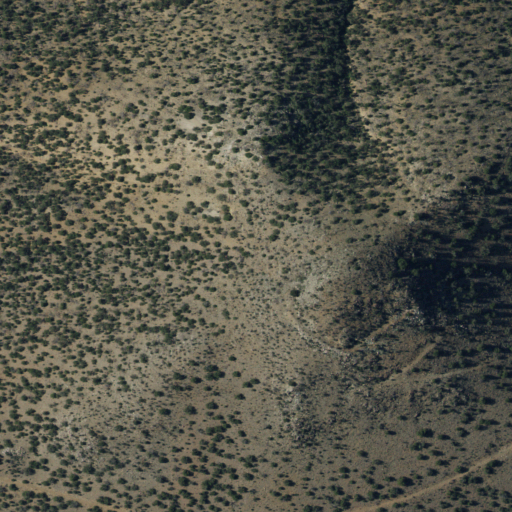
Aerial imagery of mountain in New Mexico named Lone Mountain containing evergreen forest and shrub